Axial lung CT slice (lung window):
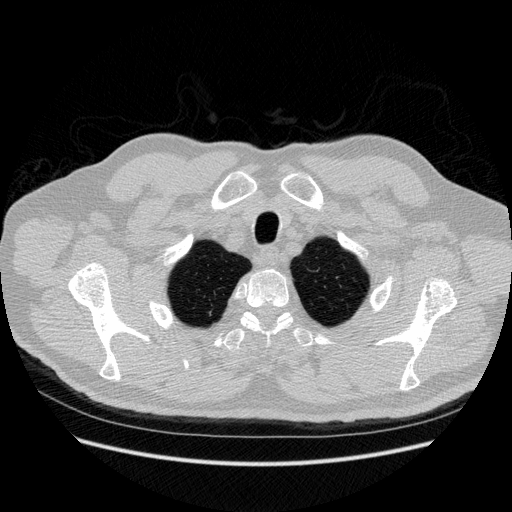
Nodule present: no